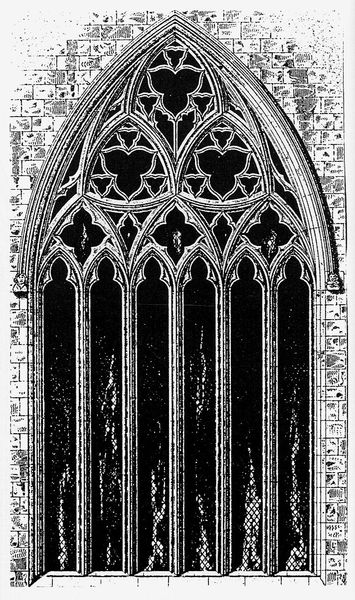
Titel: Kirche Holy Trinity, Kingston-upon-Hull/Humberside
Standort: Humberside (EU - GB)
Schlagwörter: schatten, weiß, fenster, frankreich, glas, grau, schwarz, skizze, säulen, zeichnung, gebäude, ornament, wand, architektur, stein, steine, gitter, kirche, gotik, bogen, mauer, graphik, backstein, weis, ornamente, bögen, fugen, kloster, dom, druck, wei0, lilie, kathedrale, dienste, rosette, spitzbogen, mittelalter, romanik, lilien, gothik, sakral, maßwerk, zeichung, neugotik, kirchenfenster, dreipass, stabwerk, masserk, mandorla, kathedral, kirchenbogen